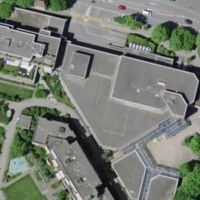
EUNIS habitat code: 54
Species observed at this site:
Leucojum vernum